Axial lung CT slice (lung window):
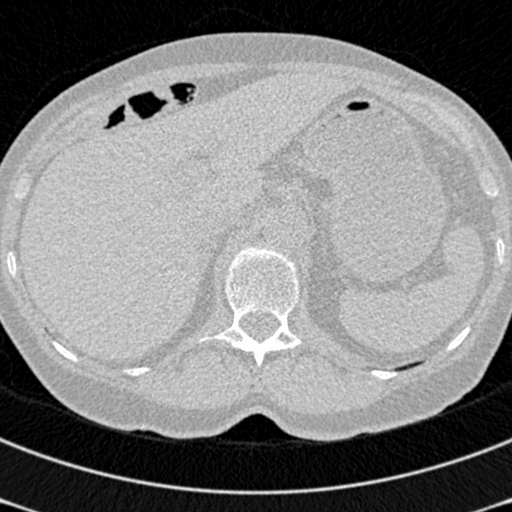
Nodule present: no